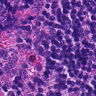
Metastatic tissue present: no